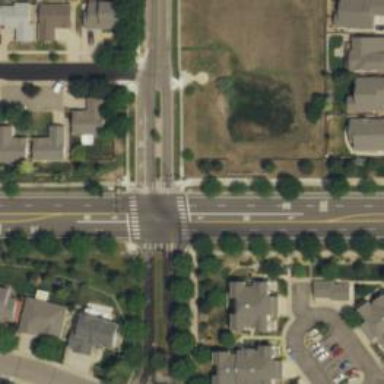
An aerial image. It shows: Marked road crossing.